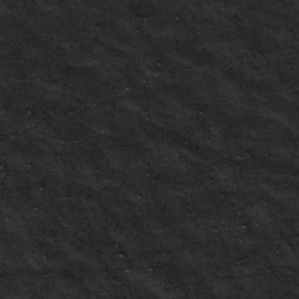
Label: frost